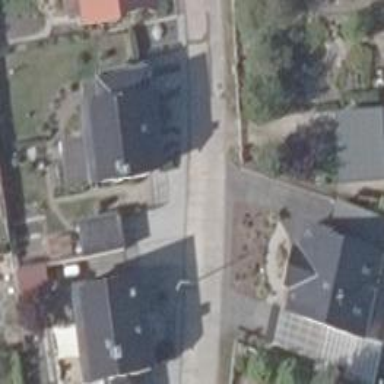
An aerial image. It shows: Residential road with concrete plates as the surface. There is sidewalk on the left side.